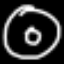
Label: donut